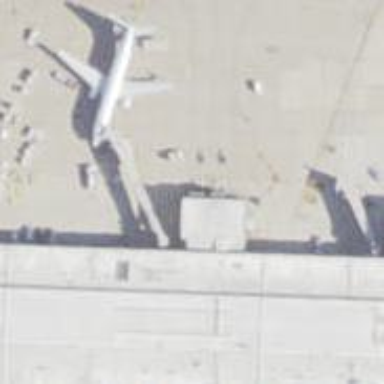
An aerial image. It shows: Airport gate.